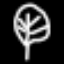
Label: leaf